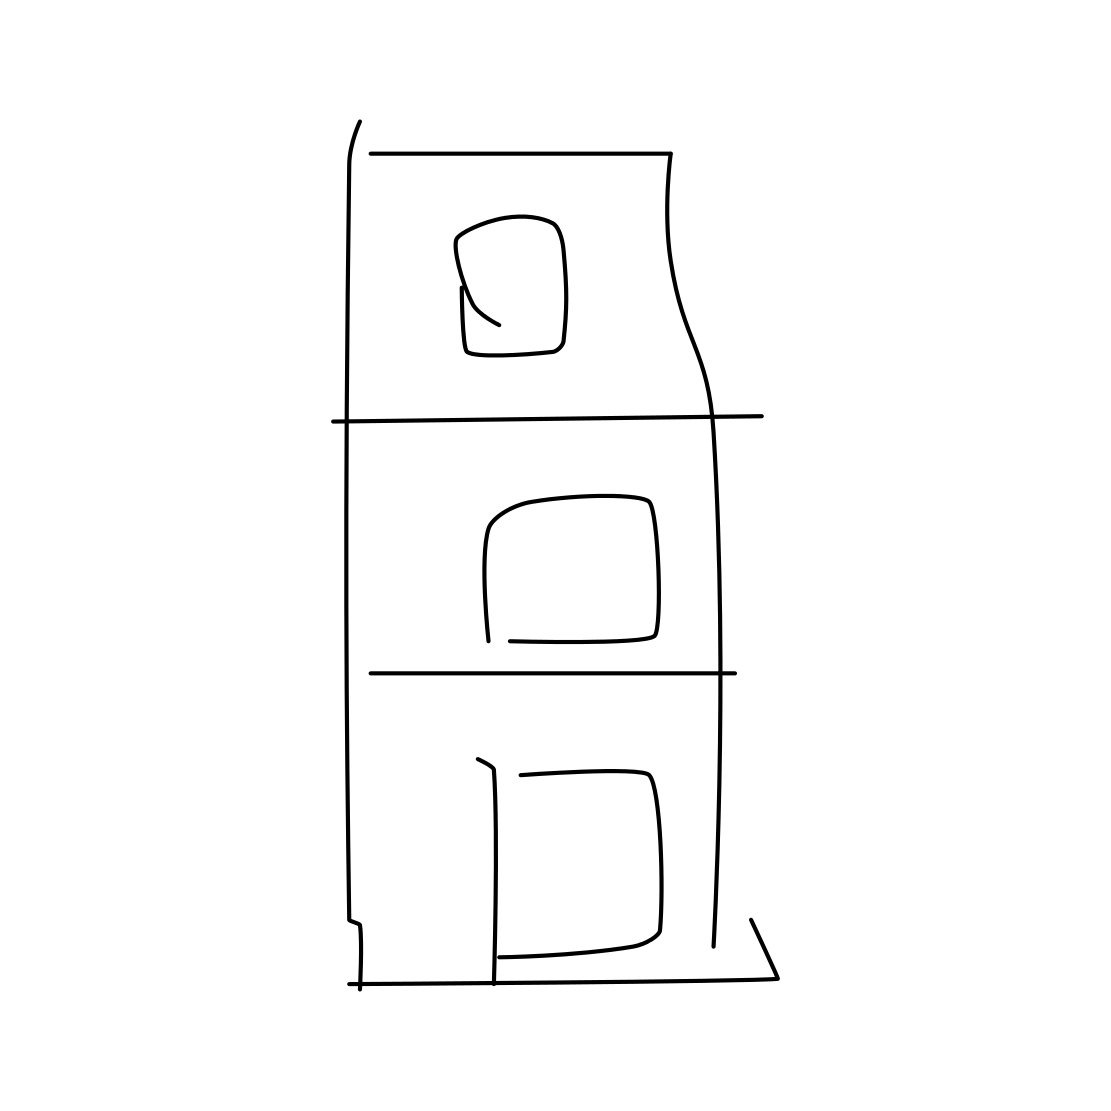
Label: traffic light